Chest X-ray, PA view. Patient: 61 years old, sex M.
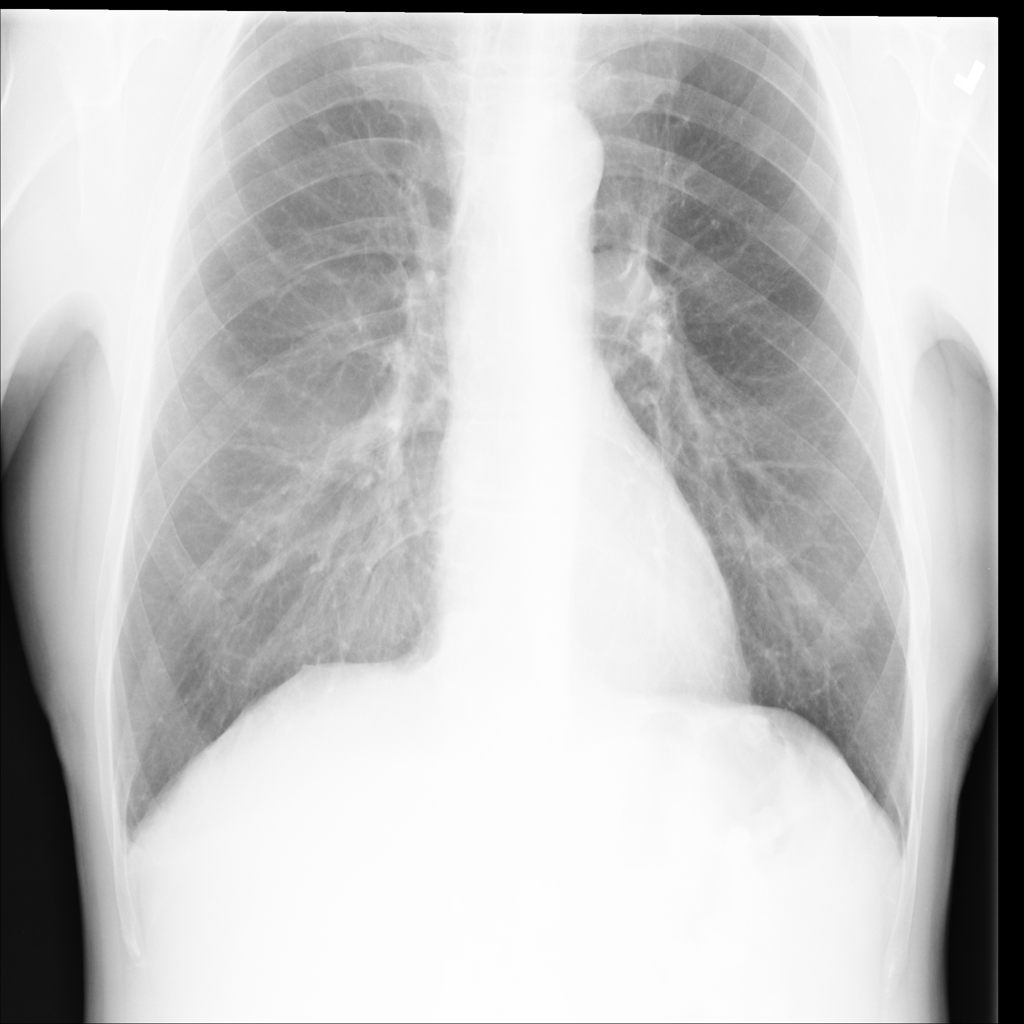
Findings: Fibrosis, Nodule